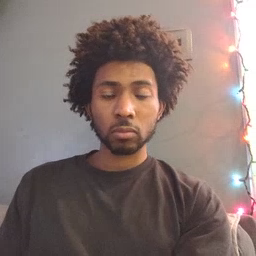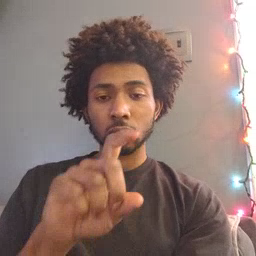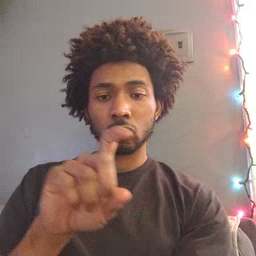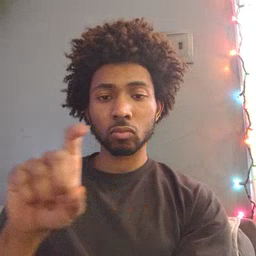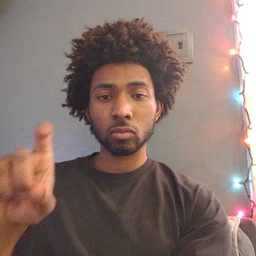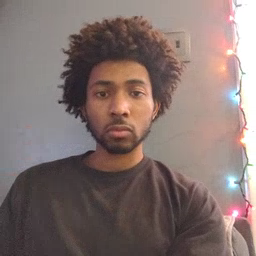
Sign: closet